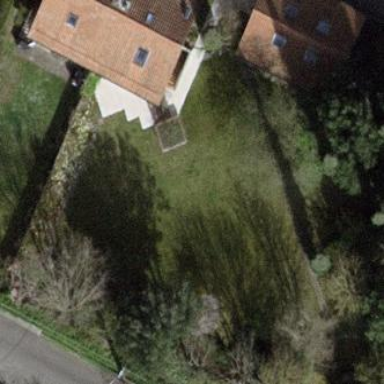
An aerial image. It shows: Garden enclosed by fence.